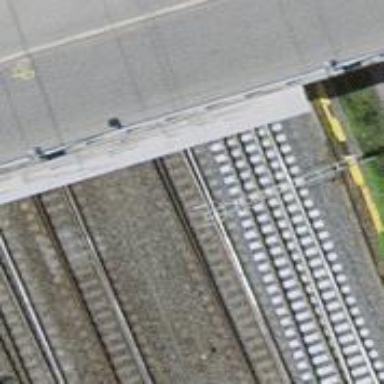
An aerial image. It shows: Railway switch.